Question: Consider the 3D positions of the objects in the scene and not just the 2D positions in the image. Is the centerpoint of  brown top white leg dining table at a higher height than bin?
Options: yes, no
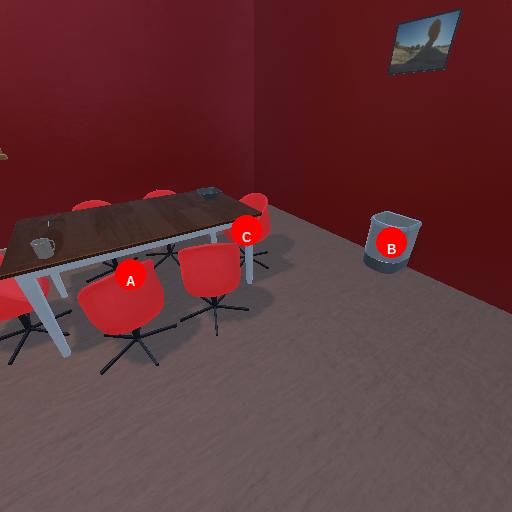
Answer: yes